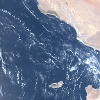
Label: water